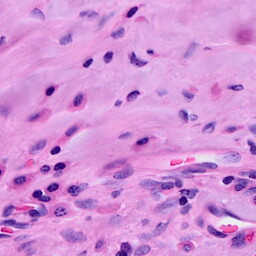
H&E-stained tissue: Breast